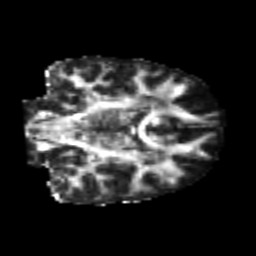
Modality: FA
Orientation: coronal
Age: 21
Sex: female
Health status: healthy
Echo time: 0.074 s